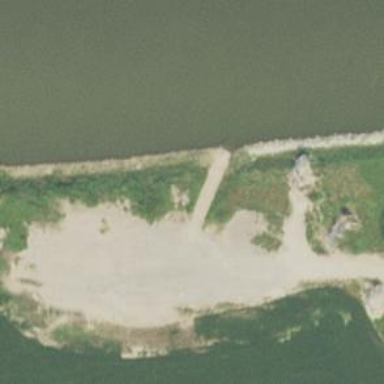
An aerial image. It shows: Slipway for leisure land vehicles on service road.